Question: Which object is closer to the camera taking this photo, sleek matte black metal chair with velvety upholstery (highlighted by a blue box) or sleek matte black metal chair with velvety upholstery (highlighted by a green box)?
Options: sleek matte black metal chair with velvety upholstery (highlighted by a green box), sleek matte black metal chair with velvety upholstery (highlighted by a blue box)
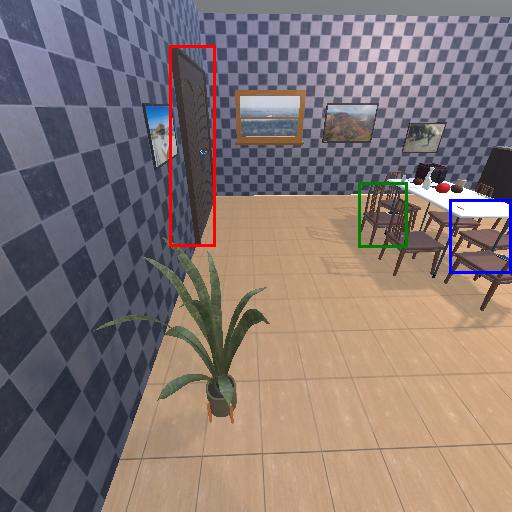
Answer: sleek matte black metal chair with velvety upholstery (highlighted by a green box)